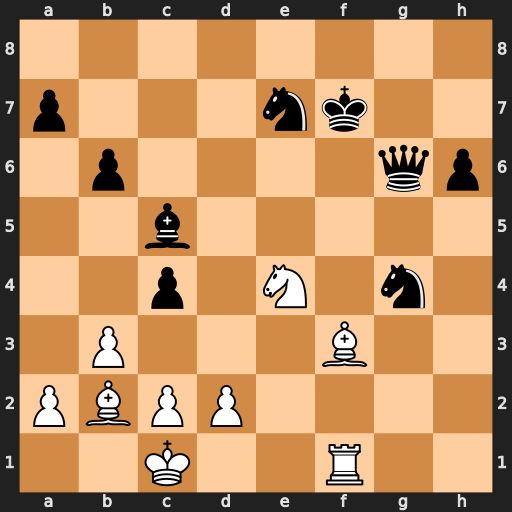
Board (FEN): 8/p3nk2/1p4qp/2b5/2p1N1n1/1P3B2/PBPP4/2K2R2
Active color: w
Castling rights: -
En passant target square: -
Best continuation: Bxg4+ Ke8 Bh5 Qxh5 Nf6+ Kd8 Nxh5